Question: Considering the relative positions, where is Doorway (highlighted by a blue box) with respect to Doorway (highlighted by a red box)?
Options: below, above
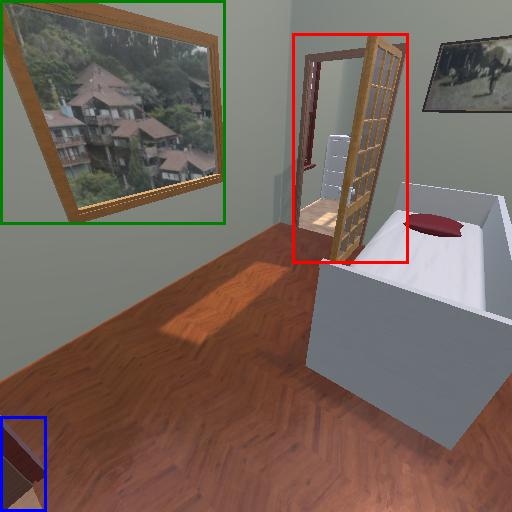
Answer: below